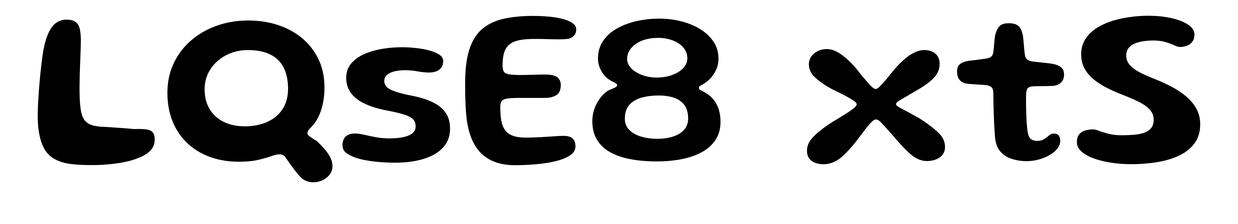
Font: Gluten_Medium